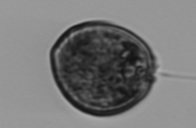
Label: Prorocentrum